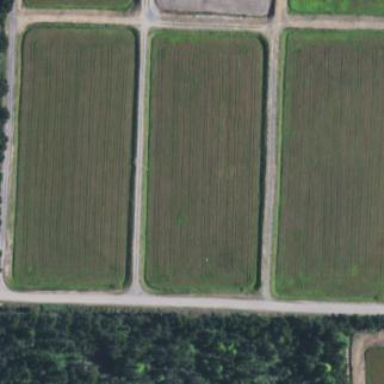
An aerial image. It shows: Farmland with cranberries as the crop.